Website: apple
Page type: account-selection
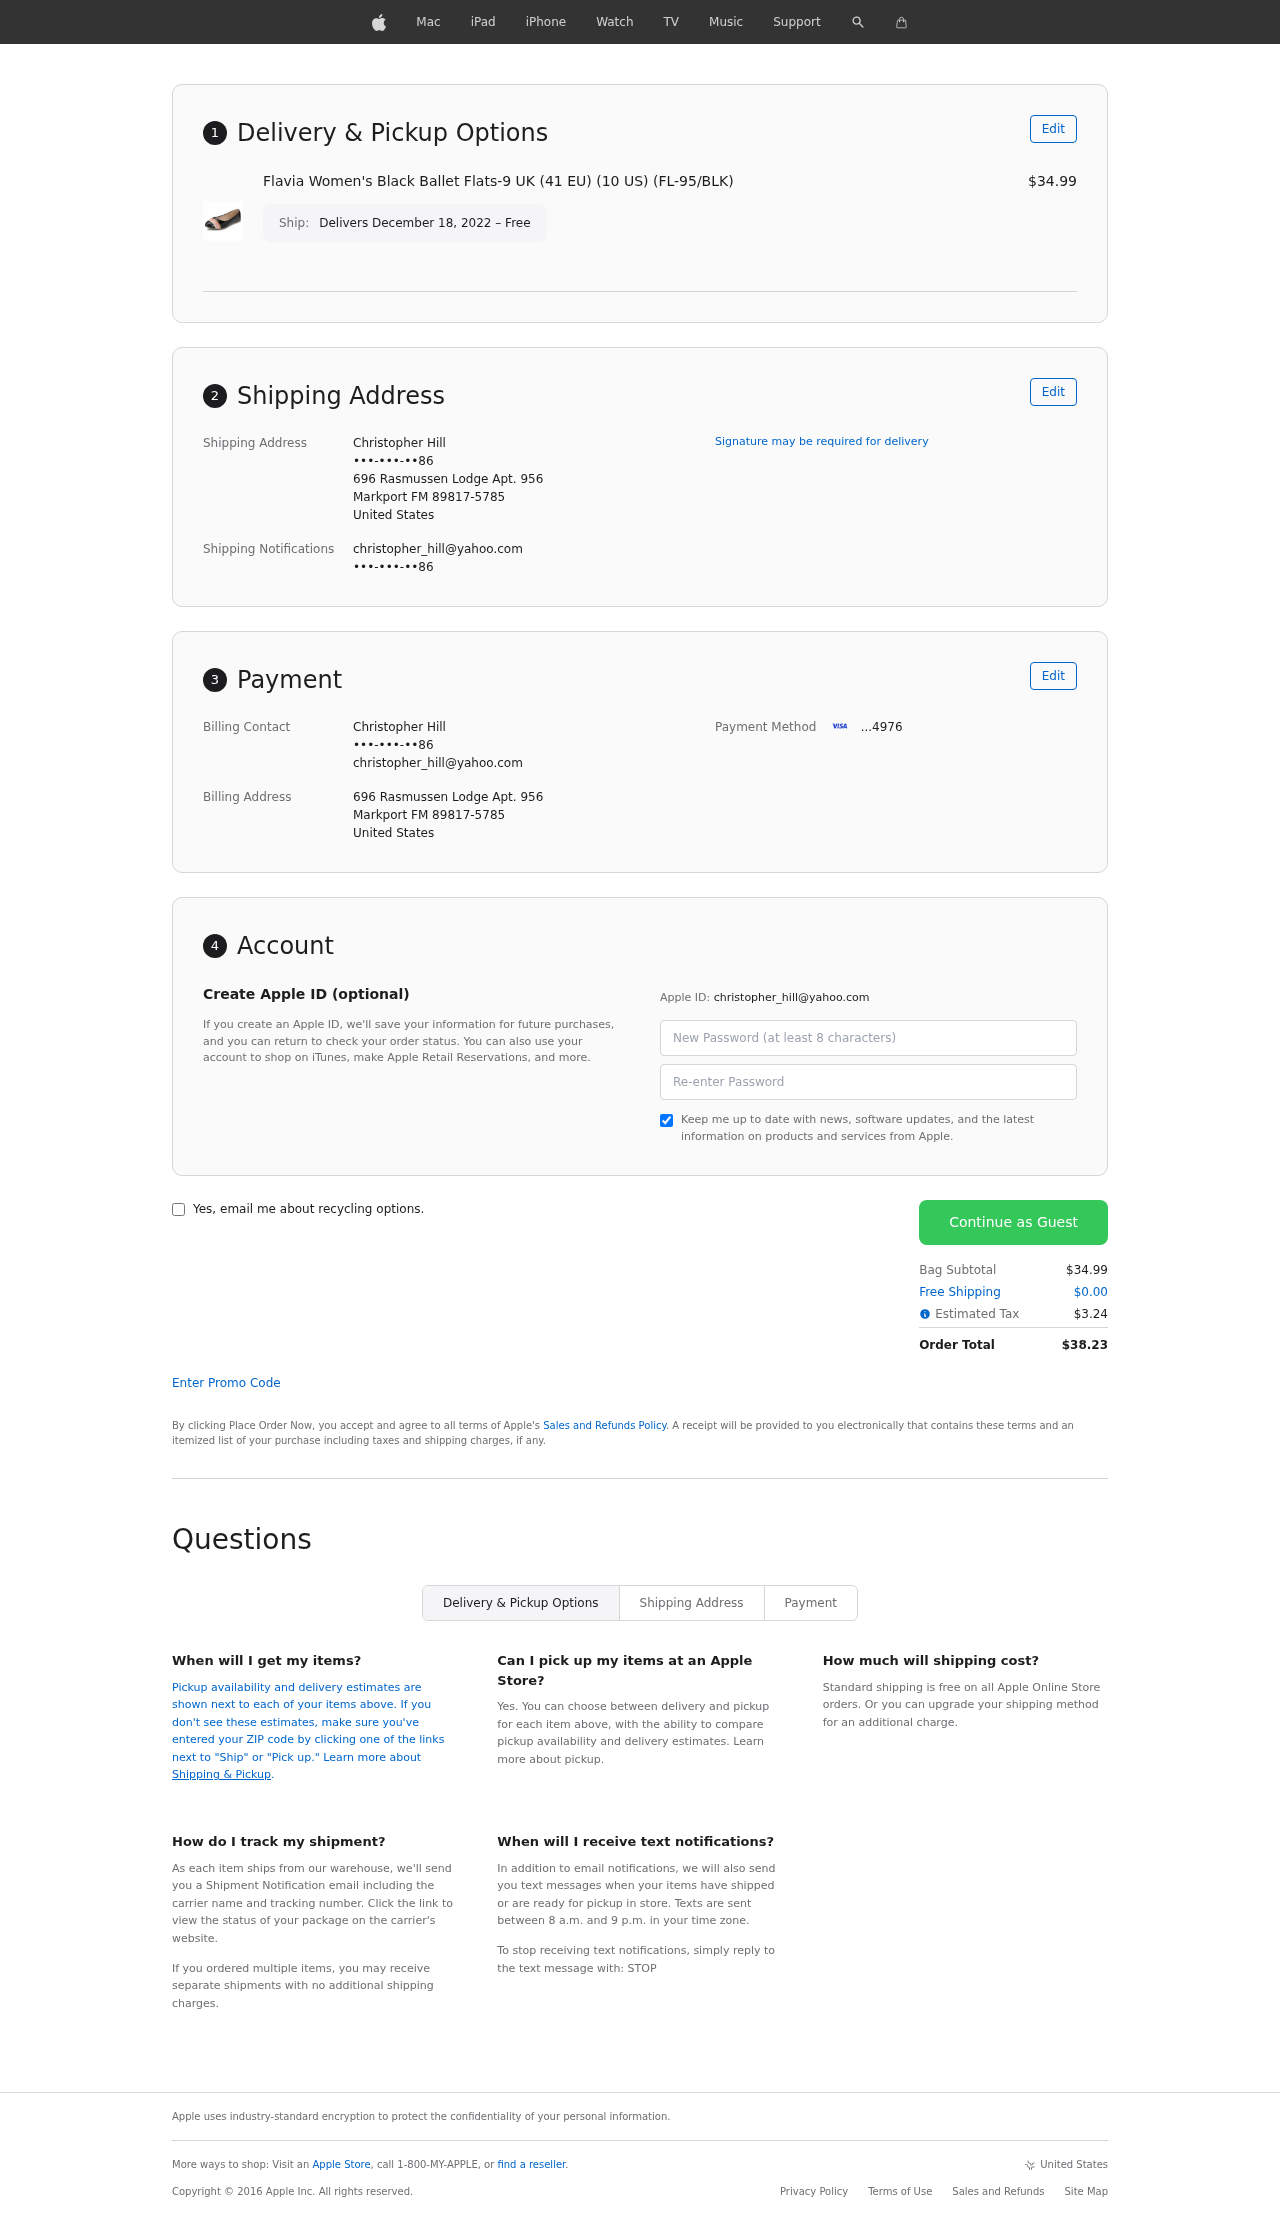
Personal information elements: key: PII_CARD_LAST4
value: ...4976
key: PII_CITY
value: Markport
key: PII_COUNTRY
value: United States
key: PII_EMAIL
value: christopher_hill@yahoo.com
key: PII_FULLNAME
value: Christopher Hill
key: PII_PHONE
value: •••-•••-••86
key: PII_POSTCODE_FULL
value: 89817-5785
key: PII_POSTCODE_FULL
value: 89817
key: PII_STATE_ABBR
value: FM
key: PII_STREET
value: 696 Rasmussen Lodge Apt. 956
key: PII_PHONE2
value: •••-•••-••86
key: PII_FIRSTNAME
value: Christopher
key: PII_LASTNAME
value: Hill
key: PII_FULLNAME2
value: Christopher Hill
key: PII_FULLNAME3
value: Christopher Hill
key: PII_FIRSTNAME2
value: Christopher
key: PII_FIRSTNAME3
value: Christopher
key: PII_LASTNAME2
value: Hill
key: PII_LASTNAME3
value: Hill
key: PII_FIRSTNAME_DERIVED
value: Christopher
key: PII_LASTNAME_DERIVED
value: Hill
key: PII_FULLNAME_DERIVED
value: Christopher Hill
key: PII_NAME_FULL_DERIVED
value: Christopher Hill
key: PII_PHONE3
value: •••-•••-••86
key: PII_EMAIL2
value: christopher_hill@yahoo.com
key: PII_EMAIL3
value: christopher_hill@yahoo.com
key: PII_STREET2
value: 696 Rasmussen Lodge Apt. 956
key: PII_STATE
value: FM
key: PII_POSTCODE
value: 89817
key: PII_POSTCODE_EXT
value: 5785
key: PII_POSTCODE_NUMERIC
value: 89817
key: PII_POSTCODE_EXT_NUMERIC
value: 5785
Product elements: key: PRODUCT1_NAME
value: Flavia Women's Black Ballet Flats-9 UK (41 EU) (10 US) (FL-95/BLK)
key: PRODUCT1_PRICE
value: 34.99
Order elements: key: ORDER_DELIVERY_DATE
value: Delivers December 18, 2022 – Free
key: ORDER_SUBTOTAL
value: $34.99
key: ORDER_SHIPPING_COST
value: $0.00
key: ORDER_TAX
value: $3.24
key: ORDER_TOTAL
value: $38.23